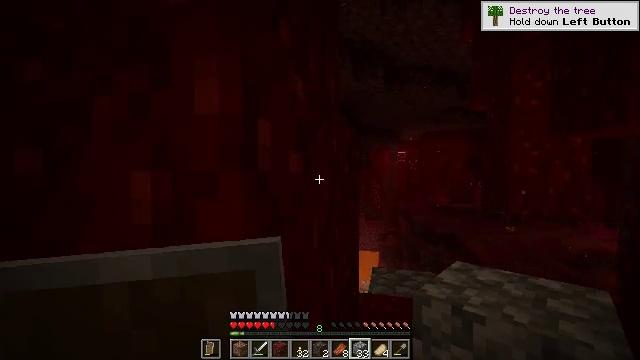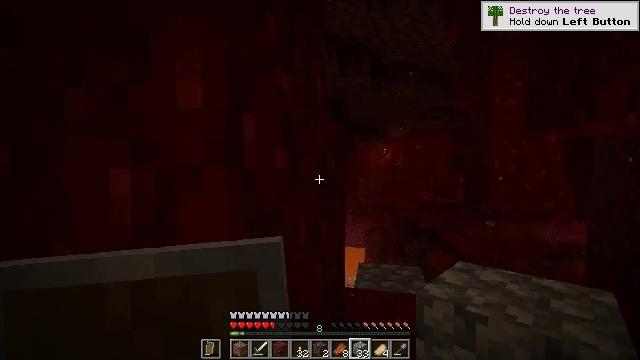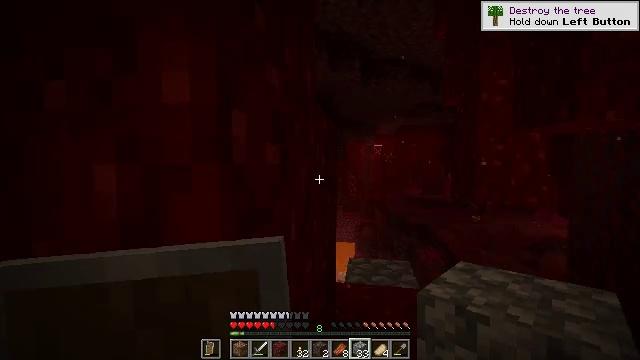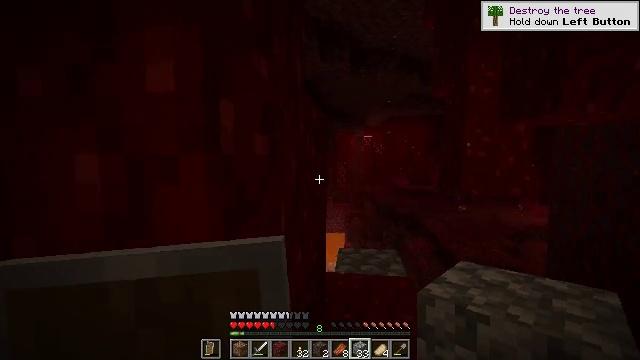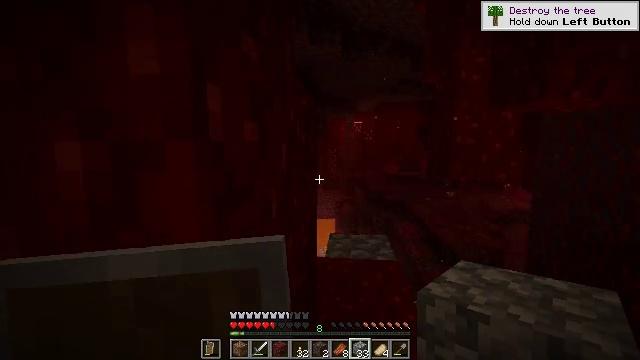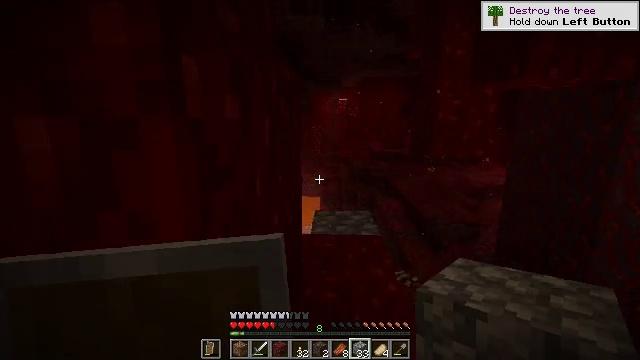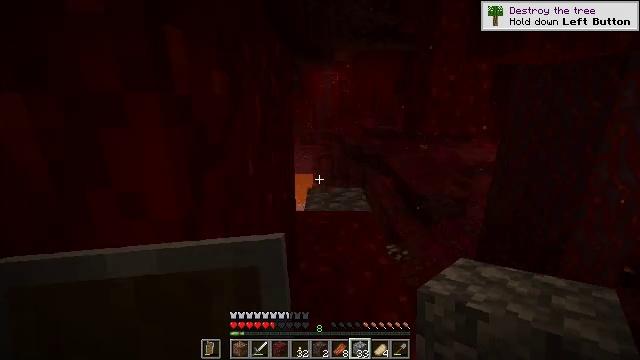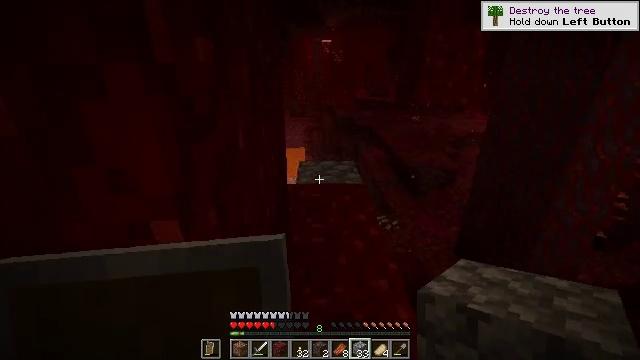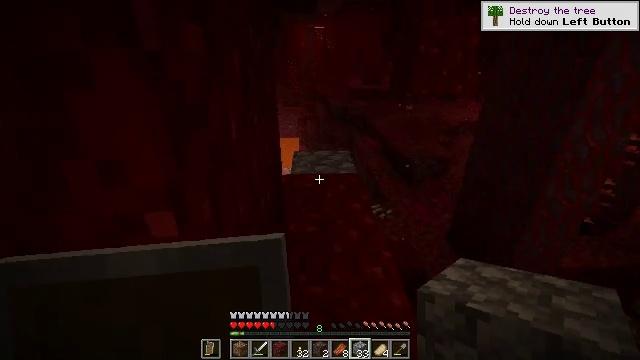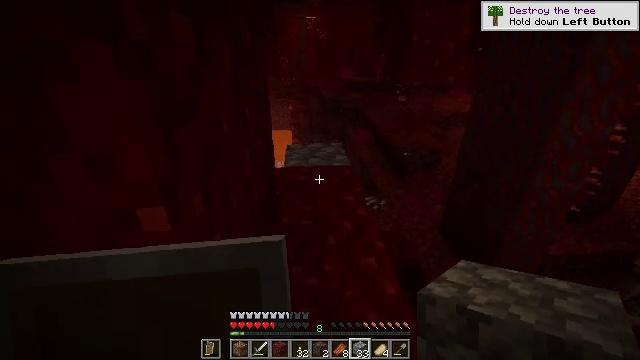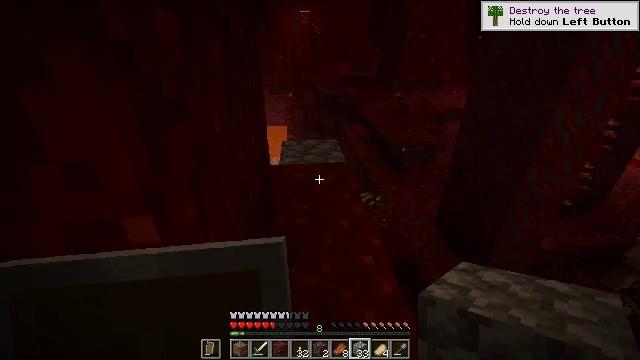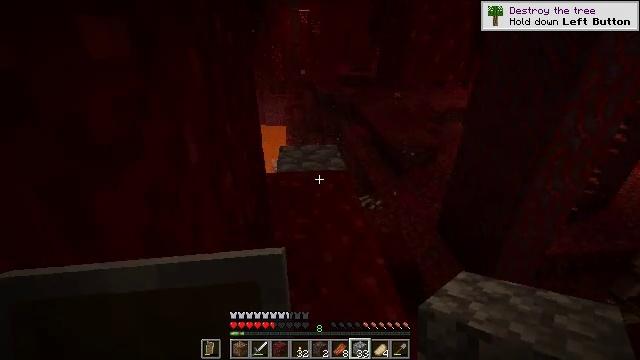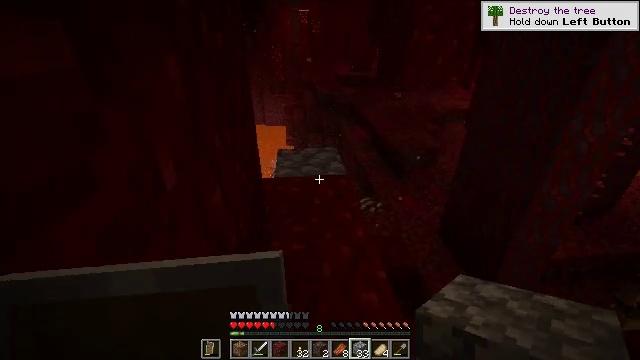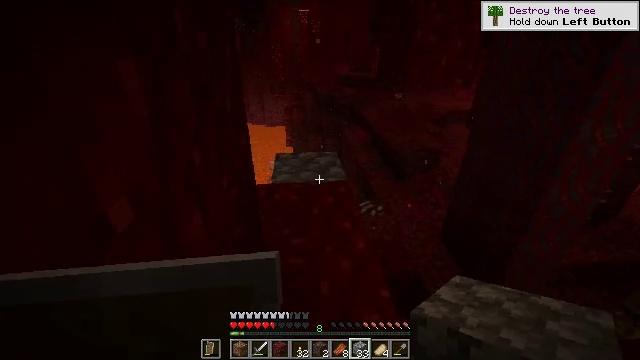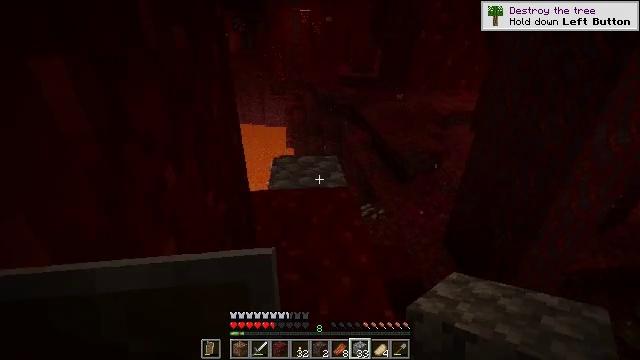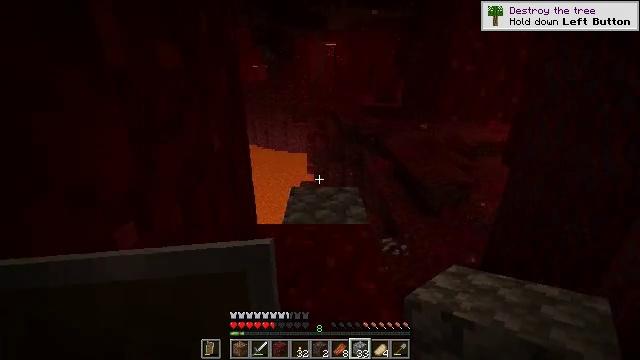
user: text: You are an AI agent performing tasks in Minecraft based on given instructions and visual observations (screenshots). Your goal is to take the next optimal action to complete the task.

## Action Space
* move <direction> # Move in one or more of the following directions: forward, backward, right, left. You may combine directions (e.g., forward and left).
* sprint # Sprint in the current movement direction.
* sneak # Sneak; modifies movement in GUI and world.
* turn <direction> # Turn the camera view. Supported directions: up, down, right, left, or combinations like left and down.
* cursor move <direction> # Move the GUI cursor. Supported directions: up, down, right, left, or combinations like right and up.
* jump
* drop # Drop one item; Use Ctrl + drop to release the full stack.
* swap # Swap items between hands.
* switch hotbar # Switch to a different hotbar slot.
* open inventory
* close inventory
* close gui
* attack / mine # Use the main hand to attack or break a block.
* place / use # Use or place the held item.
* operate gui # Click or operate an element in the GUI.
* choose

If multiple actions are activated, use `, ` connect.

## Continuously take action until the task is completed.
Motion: motion action
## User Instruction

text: Collect the nether wart block for decoration.
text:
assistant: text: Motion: turn right
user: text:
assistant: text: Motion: turn right
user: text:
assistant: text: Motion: turn right and down
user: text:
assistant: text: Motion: turn right and down
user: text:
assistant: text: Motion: turn right and down
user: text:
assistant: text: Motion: turn right and down
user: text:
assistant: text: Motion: turn right and down
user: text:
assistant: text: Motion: turn right and down
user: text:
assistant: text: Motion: turn right and down
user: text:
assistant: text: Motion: move forward, turn right
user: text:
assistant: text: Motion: move forward
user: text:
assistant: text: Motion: move forward
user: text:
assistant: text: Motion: move forward
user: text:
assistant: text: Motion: move forward
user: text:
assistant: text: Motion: move forward, turn left and up
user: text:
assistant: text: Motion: move forward, turn left and up
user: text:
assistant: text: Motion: move forward, turn left and up
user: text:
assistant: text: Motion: turn left and up
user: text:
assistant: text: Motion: turn left and up
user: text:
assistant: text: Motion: turn left and up
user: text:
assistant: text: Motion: turn left and up
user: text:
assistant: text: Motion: turn left and up
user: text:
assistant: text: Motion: no_op
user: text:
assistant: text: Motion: no_op
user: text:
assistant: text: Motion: no_op
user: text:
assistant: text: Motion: no_op
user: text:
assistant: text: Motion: no_op
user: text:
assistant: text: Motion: no_op
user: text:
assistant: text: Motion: no_op
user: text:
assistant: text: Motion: no_op